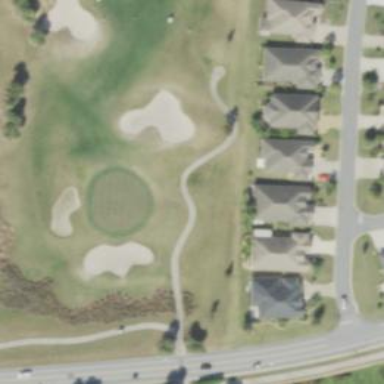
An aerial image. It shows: Golf cartpath that is also road path.